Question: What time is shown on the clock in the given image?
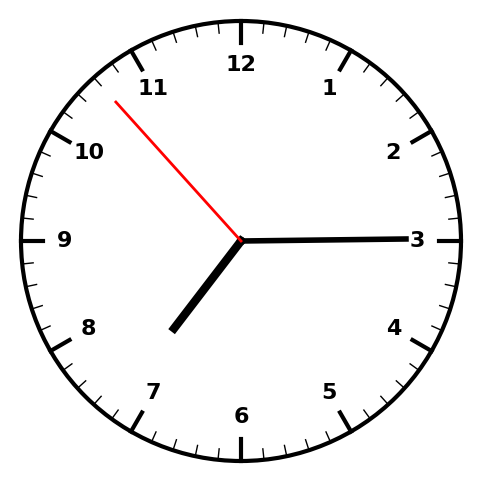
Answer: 07:14:53